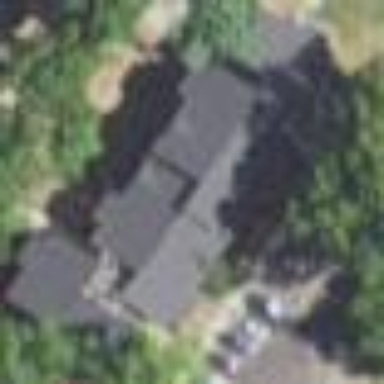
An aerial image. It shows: Residential building.